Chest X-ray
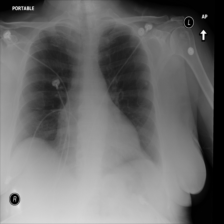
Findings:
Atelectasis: negative
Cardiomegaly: negative
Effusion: negative
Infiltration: positive
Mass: negative
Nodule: positive
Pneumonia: negative
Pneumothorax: negative
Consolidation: negative
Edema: negative
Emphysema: negative
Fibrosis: negative
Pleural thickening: negative
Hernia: negative